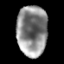
Tissue: lung
Cell type: Others
Senescence score: 0.2295
Nuclear area (px): 1508
Mean DAPI intensity: 139.057